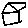
Label: house